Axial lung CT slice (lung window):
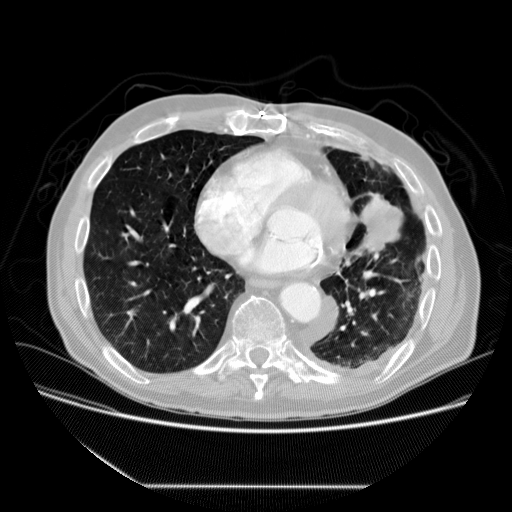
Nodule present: no